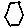
Label: hexagon